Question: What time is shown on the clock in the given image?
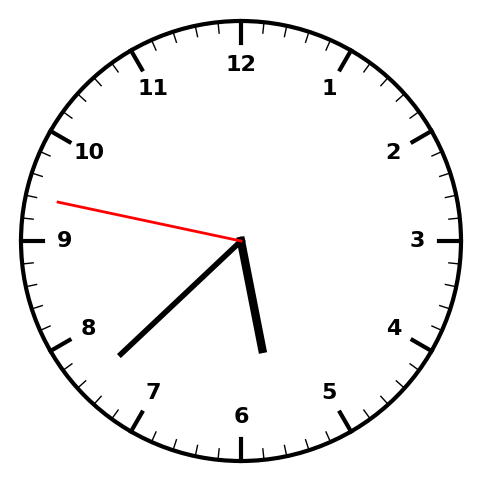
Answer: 05:37:47